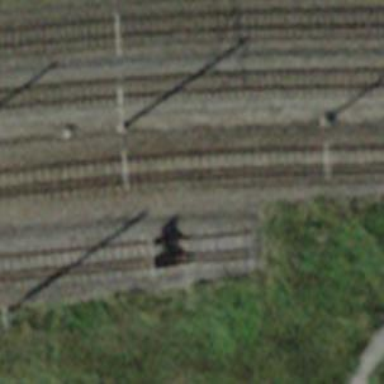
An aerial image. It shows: Railway buffer stop.